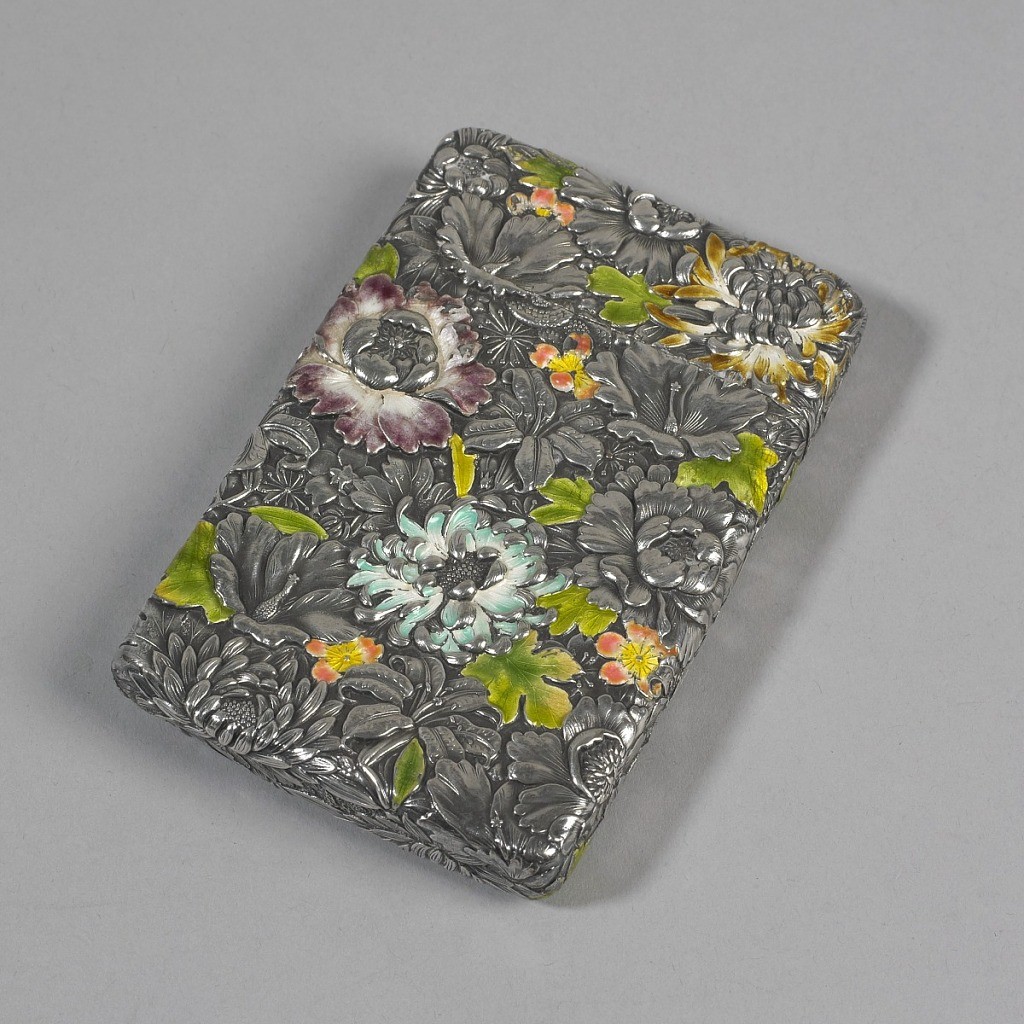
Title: Card case
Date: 1870–80
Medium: Enameled silver
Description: A silver card case covered in a floral arrangement.  Flower petals and selected leaves accented with blue, purple and green enamel.